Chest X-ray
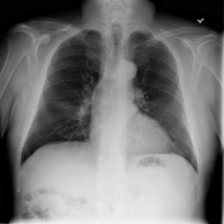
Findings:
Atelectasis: negative
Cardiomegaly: negative
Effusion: negative
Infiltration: positive
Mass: negative
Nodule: negative
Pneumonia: negative
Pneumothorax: negative
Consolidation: negative
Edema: negative
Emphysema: negative
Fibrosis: negative
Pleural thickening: negative
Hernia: negative